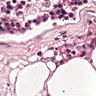
Metastatic tissue present: no